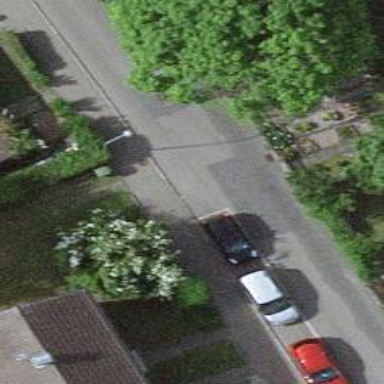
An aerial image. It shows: Asphalt sidewalk.